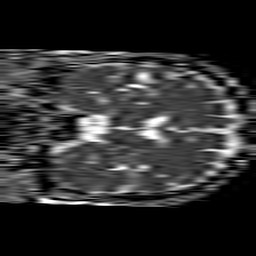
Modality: ADC
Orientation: coronal
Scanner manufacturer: philips
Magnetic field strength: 1.5 T
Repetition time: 4.6 s
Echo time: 0.08631 s